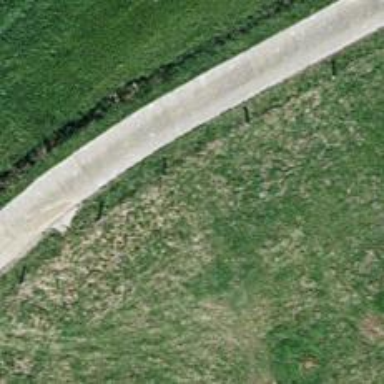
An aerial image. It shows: Service road with high-quality grade 1 track surface.